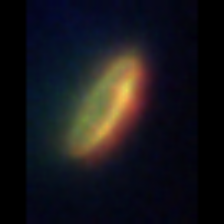
Taxon: Pennate
Group: Diatoms